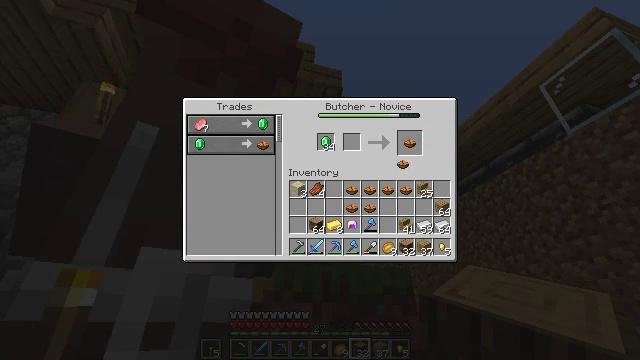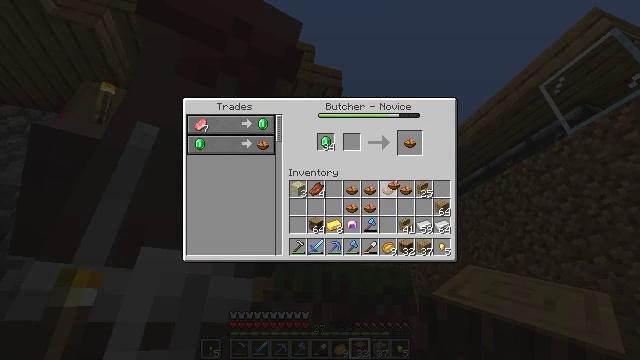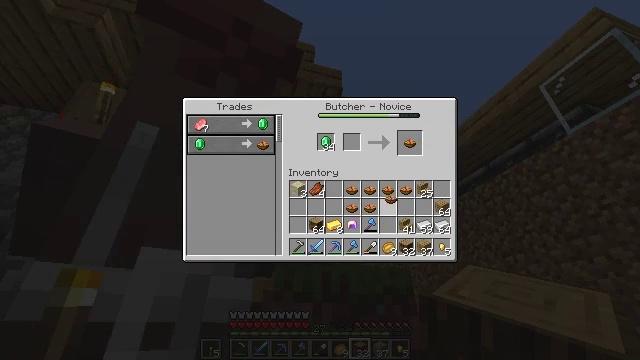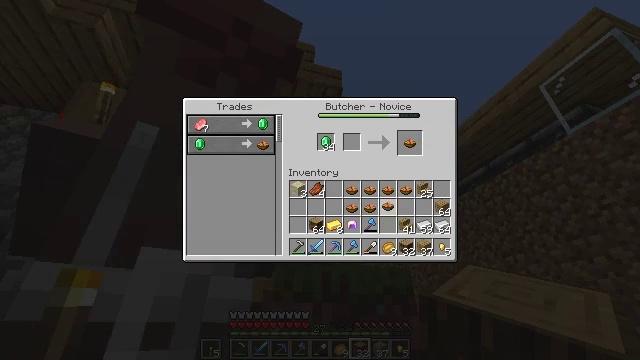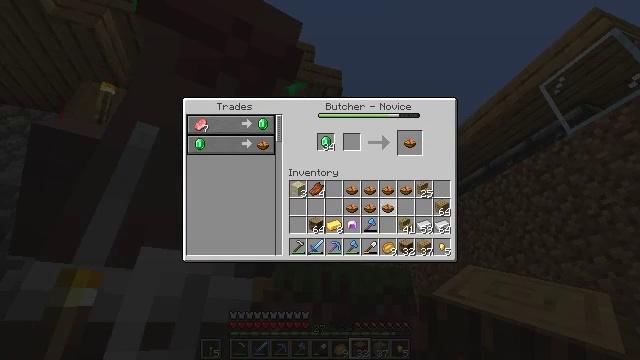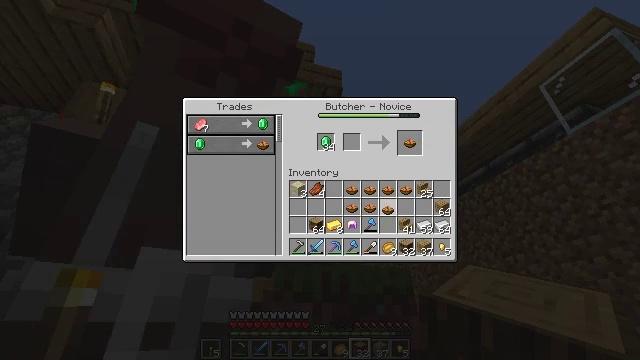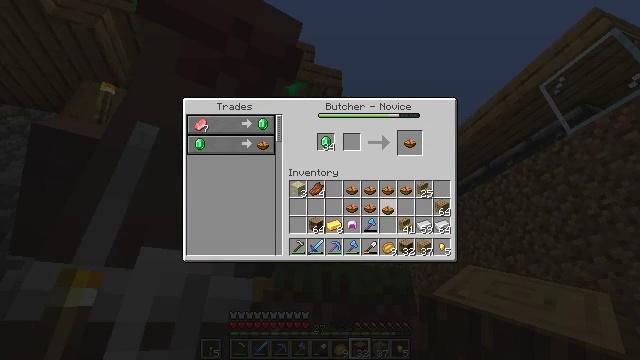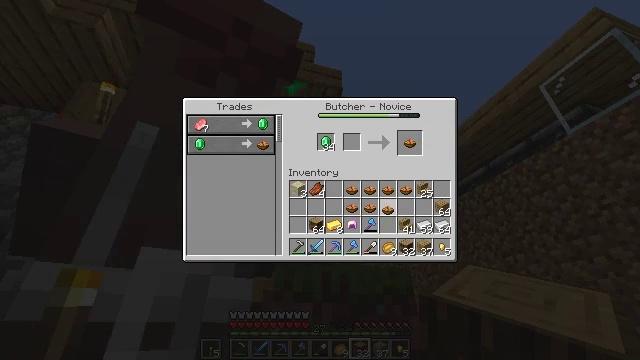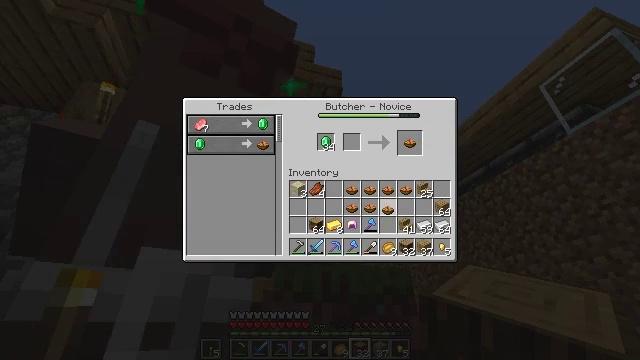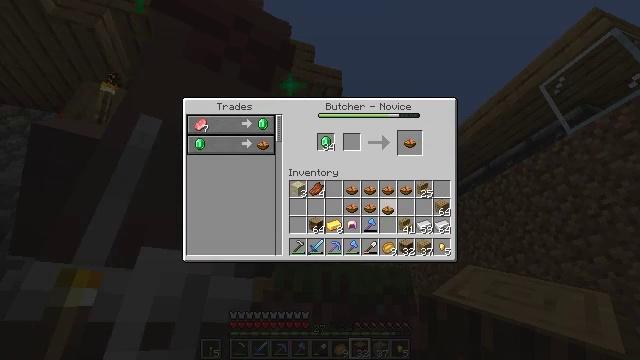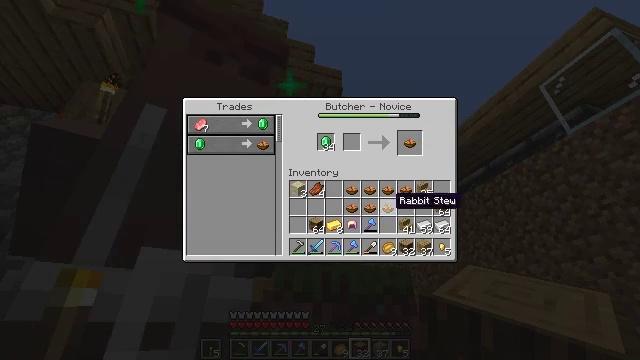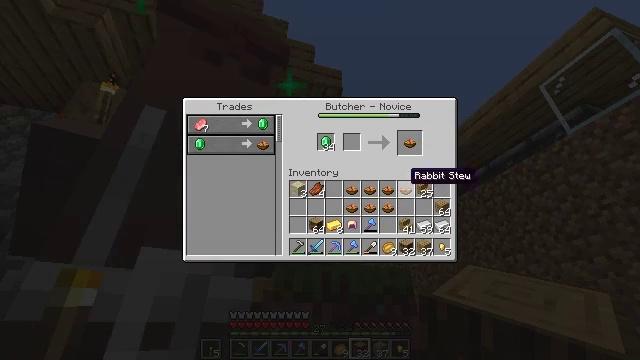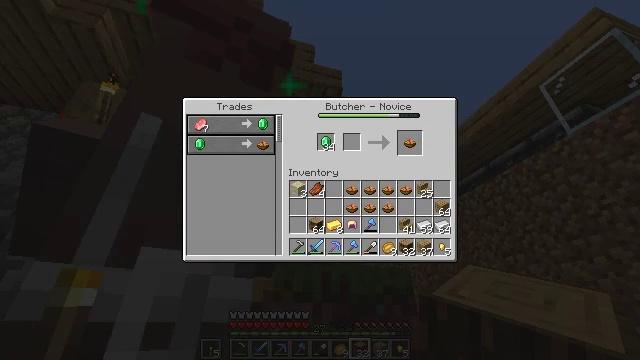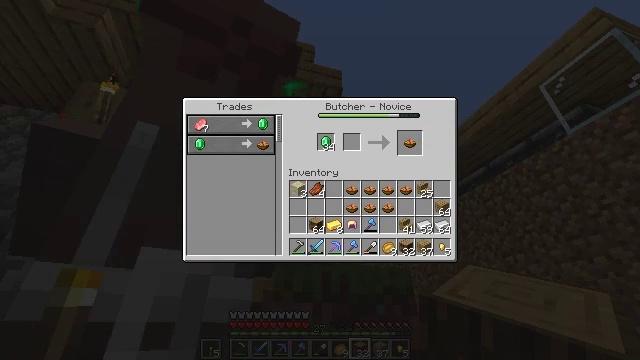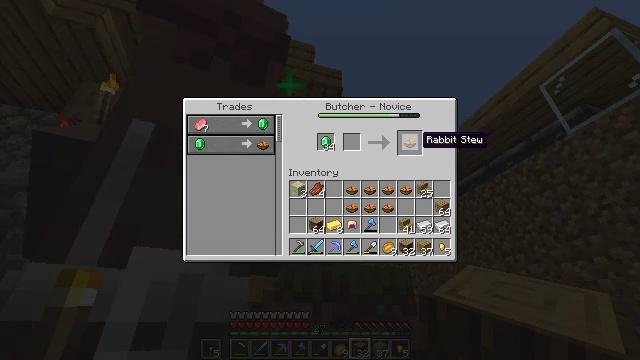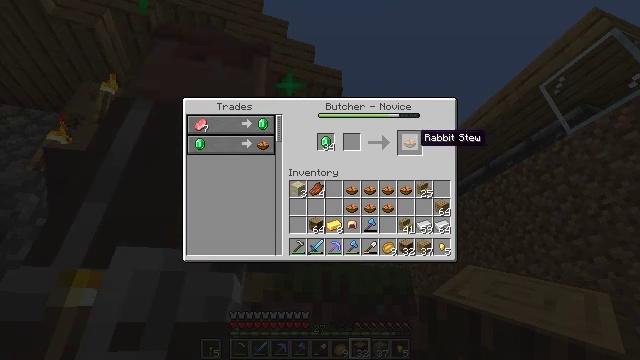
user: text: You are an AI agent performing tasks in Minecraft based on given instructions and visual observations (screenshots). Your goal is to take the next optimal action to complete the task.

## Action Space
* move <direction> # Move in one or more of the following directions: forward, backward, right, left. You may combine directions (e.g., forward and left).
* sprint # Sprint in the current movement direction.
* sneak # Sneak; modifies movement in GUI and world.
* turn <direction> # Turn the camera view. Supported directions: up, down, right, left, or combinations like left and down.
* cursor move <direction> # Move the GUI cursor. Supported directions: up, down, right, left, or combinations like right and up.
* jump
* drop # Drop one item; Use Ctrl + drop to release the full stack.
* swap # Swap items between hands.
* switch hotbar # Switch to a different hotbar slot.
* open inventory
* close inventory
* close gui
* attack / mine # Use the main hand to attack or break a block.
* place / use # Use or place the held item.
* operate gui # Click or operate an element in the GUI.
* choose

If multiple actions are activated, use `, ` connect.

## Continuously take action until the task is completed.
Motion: motion action
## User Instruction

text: Create rabbit stew by crafting it.
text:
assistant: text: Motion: cursor move left and down
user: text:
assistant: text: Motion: cursor move down
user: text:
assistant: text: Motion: cursor move down
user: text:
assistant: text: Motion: no_op
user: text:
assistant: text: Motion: no_op
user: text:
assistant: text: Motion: no_op
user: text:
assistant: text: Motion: no_op
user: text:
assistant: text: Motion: operate gui
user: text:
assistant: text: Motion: operate gui
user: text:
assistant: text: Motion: no_op
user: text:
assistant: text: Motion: cursor move right and up
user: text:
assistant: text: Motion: cursor move right and up
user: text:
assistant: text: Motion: cursor move up
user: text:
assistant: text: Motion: no_op
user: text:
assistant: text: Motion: no_op
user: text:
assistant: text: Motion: no_op
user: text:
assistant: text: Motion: no_op
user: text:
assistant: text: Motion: no_op
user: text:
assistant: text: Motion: operate gui
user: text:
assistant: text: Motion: operate gui
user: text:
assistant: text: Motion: cursor move down, operate gui
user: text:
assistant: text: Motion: cursor move down
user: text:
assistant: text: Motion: cursor move down
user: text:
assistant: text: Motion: cursor move down
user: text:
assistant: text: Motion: no_op
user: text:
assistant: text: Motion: no_op
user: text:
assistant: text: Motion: no_op
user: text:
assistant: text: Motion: no_op
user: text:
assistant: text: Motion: no_op
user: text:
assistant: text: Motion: operate gui